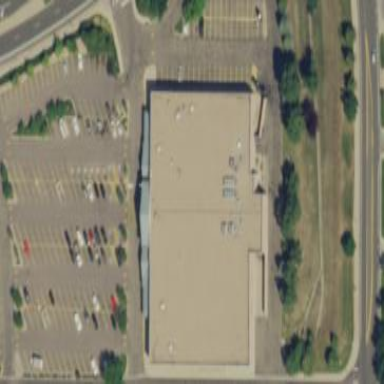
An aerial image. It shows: Supermarket located in building.